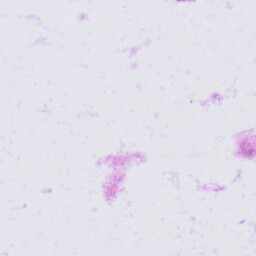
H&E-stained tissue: Skin